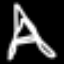
Label: The Eiffel Tower